Question:
I'm trying to access object property, in a loop making variable to get a cell number from excel data.
but the problem is some has 'v' property in ws[cell], and error appears when it doesn't. error type is now TypeError, I think it's because it doesn't have 'v'. I have tried condition but error appears in same reason I guess. I want to resolve this. when there's no 'v' it just passes the loop otherwise it prints
I know I can use xlsx.utils.sheet_to_json to make it easier, but I want to know if I can solve this in JS..
please help out thanks in advance!
here's my code.
'''
const xlsx = require('xlsx');
let wb = xlsx.readFile('coupang_1.xlsx');
let sheetName = wb.SheetNames
let ws = wb.Sheets[sheetName[0]];
let refernceCell = ws[Object.keys(ws)[0]];
let range = refernceCell.substring(3,5);
let firstChr = range.charCodeAt(0);
let secondChr = range.charCodeAt(1);
let chr1 = '';
let chr2 = '';
let cellNum = firstObj.substring(5);
let limit = 90;
let cell = '';
for(let n=1; n<=cellNum; n++){
for(let i=64 ; i<=firstChr; i++){
chr1 = String.fromCharCode(i);
if(i==firstChr){
limit = secondChr;
}else{
limit = 90;
}
if(i==64){
chr1 = '';
}
for(let j=65; j<=limit; j++){
chr2 = String.fromCharCode(j);
cell = chr1+chr2+n;
let cellobj = ws[cell];
console.log(cell);
let b = 'v' in cellobj;
(b)?console.log('got it'):console.log('nope');
}
}
}
'''
'''
fraction of result
D2
got it
E2
C:\Users\q1\Documents\workspace\Practice\spread\sheet-to-json.js:57
let b = 'v' in cellobj;
^
TypeError: Cannot use 'in' operator to search for 'v' in undefined
at Object.<anonymous> (C:\Users\q1\Documents\workspace\Practice\spread\sheet-to-json.js:57:23)
'''
cell d2 doesn't have 'v' property.
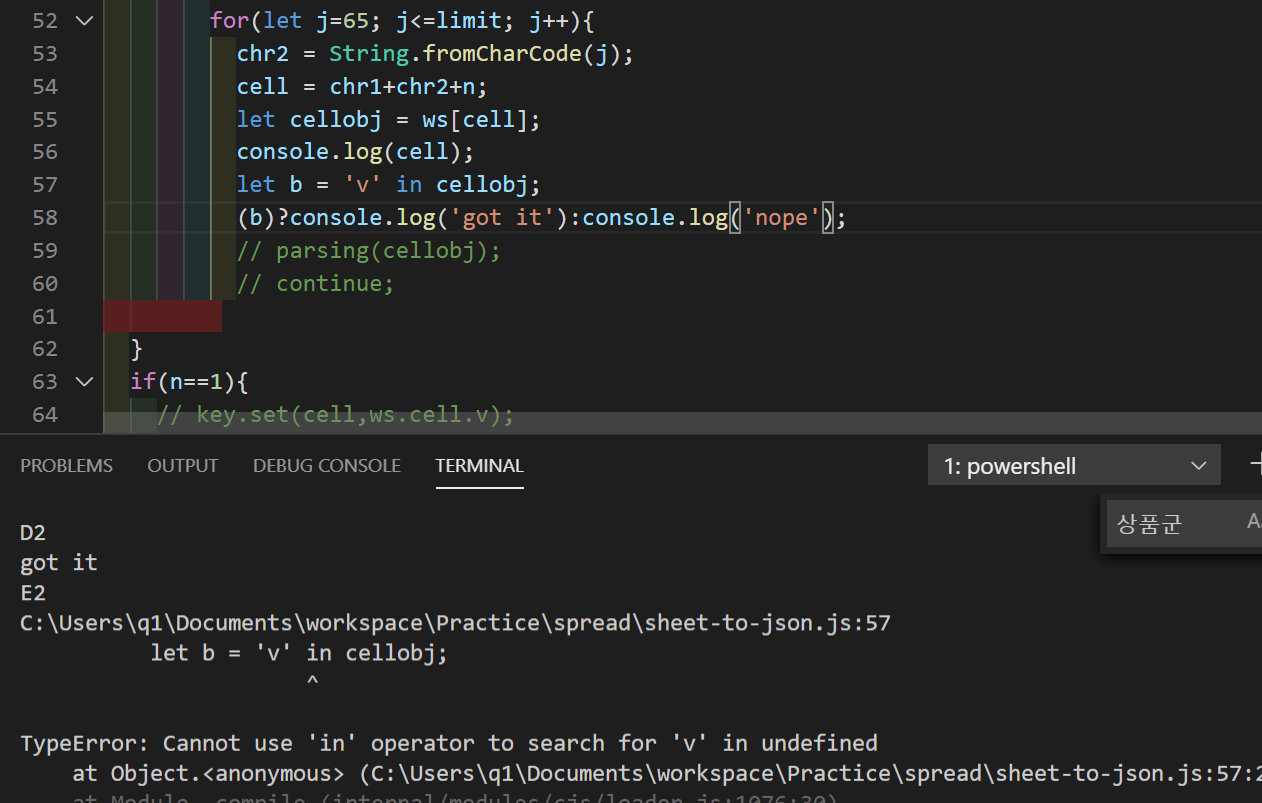
Answer: As we can see from the error that 'cellobj' is undefined. So to fix this issue, you put a condition around 'cellobj'. Like
'''
for (let j = 65; j <= limit; j++) {
chr2 = String.fromCharCode(j);
cell = chr1 + chr2 + n;
let cellobj = ws[cell];
if (cellobj) {
let b = "v" in cellobj;
b ? console.log("got it") : console.log("nope");
}
}
'''